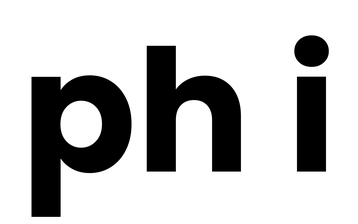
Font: Poppins-Bold